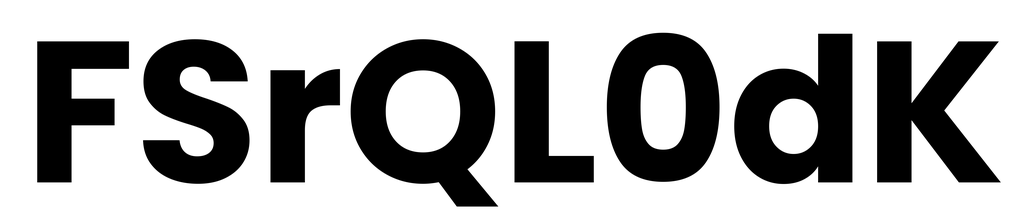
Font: Poppins-Bold